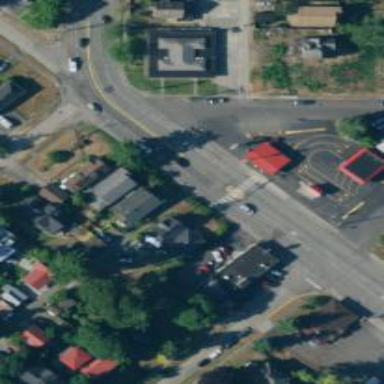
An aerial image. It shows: Traffic island located on footway.